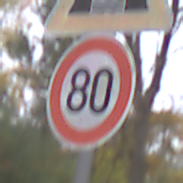
Verkehrszeichen: Geschwindigkeit80
Zusatzzeichen oben: BeweglicheBruecke
Umgebung: Outdoor, Nature
Tageszeit: Midday
Wetter: Overcast
Licht: Natural
Jahreszeit: Autumn
Kontrast: LowContrast